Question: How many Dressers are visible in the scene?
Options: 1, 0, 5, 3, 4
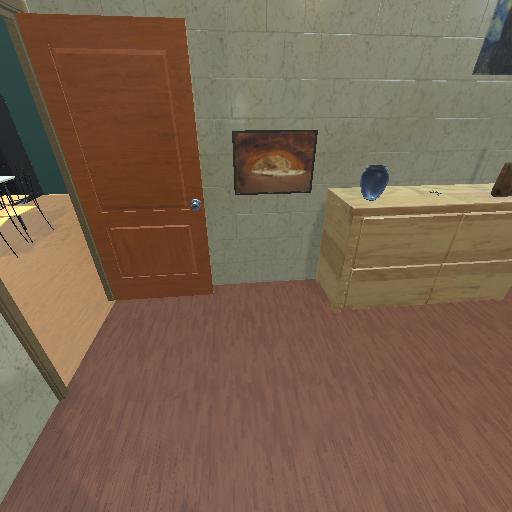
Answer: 1